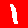
Digit: 1